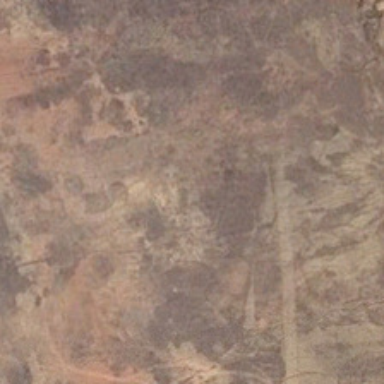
It is a piece of khaki bareland .